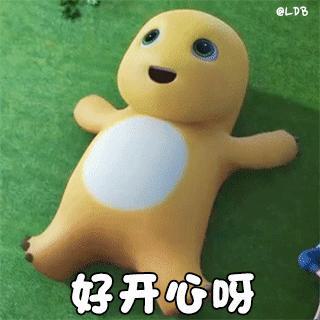
Label: nailong